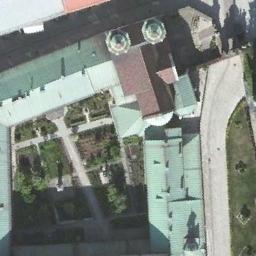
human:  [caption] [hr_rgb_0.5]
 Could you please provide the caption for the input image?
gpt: A red and green prismatic roof with two domed churches on the main house, Surrounded by trees and roads .

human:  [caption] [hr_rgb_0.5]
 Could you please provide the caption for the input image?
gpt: The church with two towers and the rest of the church has a brown sloping roof .

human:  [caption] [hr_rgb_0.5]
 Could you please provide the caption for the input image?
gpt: There is a church next to the grass with a road passed by .

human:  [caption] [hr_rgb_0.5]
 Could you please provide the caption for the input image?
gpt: There are many trees in front of the church .

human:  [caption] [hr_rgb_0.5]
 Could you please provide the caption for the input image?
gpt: A church with green roofs and a courtyard .